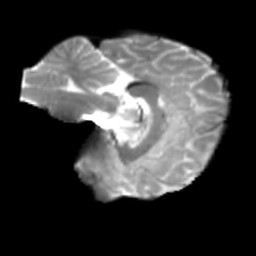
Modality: T2w
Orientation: sagittal
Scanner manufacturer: siemens
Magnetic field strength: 3 T
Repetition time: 4 s
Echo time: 0.0594 s